Question: i am developing a app where i am having a imageView to add a image to it by using the image property of the imageView.but before i add a image to the imageView ,i wanted to add a shadow effect on the right side of the imageView.
i found many answers in stack overflow where i was asked to call the code in drawInRect method which can be done when i draw the image on the imageView.But i am adding the image in order to give it a rich look and my images are of best quality.
Can someone suggest me a approach.
the end image i wanted looks like
'''
- (UITableViewCell *)tableView:(UITableView *)tableView cellForRowAtIndexPath:(NSIndexPath *)indexPath{
static NSString *cellIdentifier=@"identifier";
[[ListDataSource sharedDataSource] loadFiles];
ShelfCell *cell=[tableView dequeueReusableCellWithIdentifier:cellIdentifier];
if (cell==nil) {
cell=[[[ShelfCell alloc] initWithStyle:UITableViewCellStyleValue1 reuseIdentifier:cellIdentifier] autorelease];
}
cell.backgroundColor=[UIColor greenColor];
if (indexPath.row%2==0) {
cell.imageView1.image=[[ListDataSource sharedDataSource] dataAtIndex:(indexPath.row*4)+0].titleImage;
cell.imageView2.image=[[ListDataSource sharedDataSource] dataAtIndex:(indexPath.row*4)+1].titleImage;
cell.imageView3.image=[[ListDataSource sharedDataSource] dataAtIndex:(indexPath.row*4)+2].titleImage;
cell.imageView4.image=[[ListDataSource sharedDataSource] dataAtIndex:(indexPath.row*4)+3].titleImage;
cell.imageView5.image=nil;
}else {
cell.rackImage.frame=CGRectMake(128, bookHeight-5, 570, 60);
cell.imageView1.image=nil;
cell.imageView2.image=[[ListDataSource sharedDataSource] dataAtIndex:(indexPath.row*4)+0].titleImage;
cell.imageView3.image=[[ListDataSource sharedDataSource] dataAtIndex:(indexPath.row*4)+1].titleImage;
cell.imageView4.image=[[ListDataSource sharedDataSource] dataAtIndex:(indexPath.row*4)+2].titleImage;
cell.imageView5.image=[[ListDataSource sharedDataSource] dataAtIndex:(indexPath.row*4)+3].titleImage;
}
return cell;
}
**ShelfCell.m**
- (id)initWithStyle:(UITableViewCellStyle)style reuseIdentifier:(NSString *)reuseIdentifier{
if (self = [super initWithStyle:style reuseIdentifier:reuseIdentifier]) {
imageView1=[[UIImageView alloc] init];
imageView1.frame=CGRectMake(10, 15, 110, 150);
imageView1.layer.masksToBounds=NO;
imageView1.layer.shadowRadius=5;
imageView1.layer.shadowOpacity=0.5;
imageView1.layer.shadowPath=[UIBezierPath bezierPathWithRect:imageView1.frame];
imageView1.layer.shadowColor = [[UIColor blackColor] CGColor];
imageView1.layer.shadowOffset = CGSizeMake(5,5);
[self.contentView addSubview:imageView1];
imageView2=[[UIImageView alloc] init];
imageView2.frame=CGRectMake(CGRectGetMaxX(imageView1.frame)+30, 15, 110, 150);
[self.contentView addSubview:imageView2];
imageView3=[[UIImageView alloc] init];
imageView3.frame=CGRectMake(CGRectGetMaxX(imageView2.frame)+30, 15, 110, 150);
[self.contentView addSubview:imageView3];
imageView4=[[UIImageView alloc] init];
imageView4.frame=CGRectMake(CGRectGetMaxX(imageView3.frame)+30, 15, 110, 150);
[self.contentView addSubview:imageView4];
imageView5=[[UIImageView alloc] init];
imageView5.frame=CGRectMake(CGRectGetMaxX(imageView4.frame)+30, 15, 110, 150);
[self.contentView addSubview:imageView5];
}
return self;
}
**ListDataSource**
-(id)dataAtIndex:(NSUInteger)index{
if (index>=[arrayOfDataDirectories count]) {
return nil;
}
InfoDataSource *info = [[InfoDataSource alloc] init];
[info loadDirectoryAtPath:[arrayOfDataDirectories objectAtIndex:index]];
[info autorelease];
return info;
}
'''
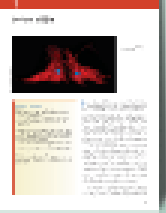
Answer: First link against the QuartzCore framework, and add '#import <QuartzCore/QuartzCore.h>' to the top of your header file.
Then assuming your 'UIImageView' is called 'yourImageView' () you can put the following in your 'viewDidLoad' method ...
'''
yourImageView.layer.masksToBounds = NO;
yourImageView.layer.shadowOffset = CGSizeMake(5, 0);
yourImageView.layer.shadowRadius = 5;
yourImageView.layer.shadowOpacity = 0.5;
yourImageView.layer.shadowPath = [UIBezierPath bezierPathWithRect:yourImageView.bounds].CGPath;
'''
You shouldn't try to override the 'drawRect:' method of a 'UIImageView' subclass as it's never actually called. Quoted from Apple's docs ...
> Special ConsiderationsThe UIImageView class is optimized to draw its images to the display. UIImageView will not call drawRect: on a subclass. If your subclass needs custom drawing code, it is recommended you use UIView as the base class.